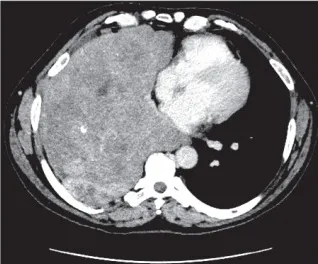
CT (computed tomography) and MPR (multiplanar reconstruction) images. (A, B) Large heterogeneously enhanced mass with superior vena cava and right atrium compression.
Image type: radiology (ct)